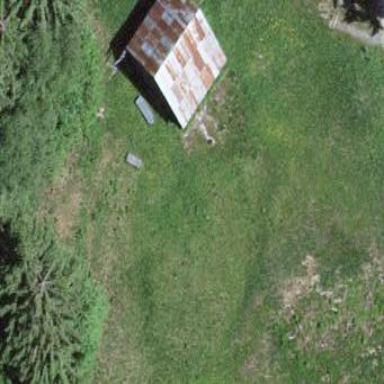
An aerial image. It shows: Farm auxiliary building with gabled roof.